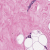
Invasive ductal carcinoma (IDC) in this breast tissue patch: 0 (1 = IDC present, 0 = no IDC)